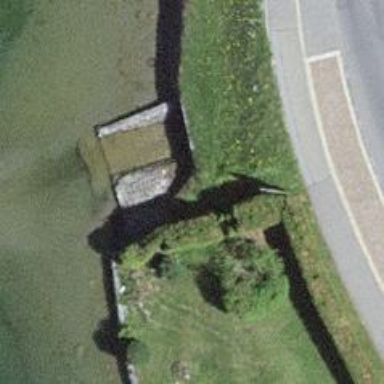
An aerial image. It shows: Culvert tunnel.